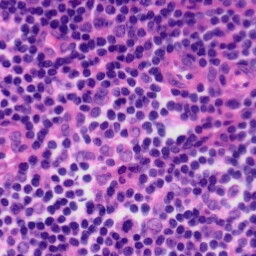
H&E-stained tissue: Tonsil